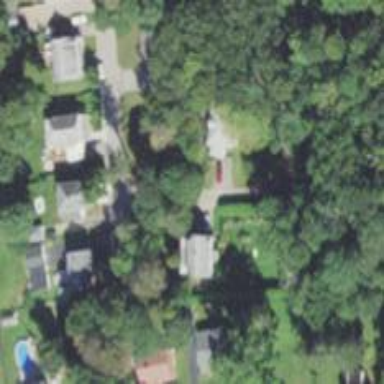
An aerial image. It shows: Residential driveway designated as service road.